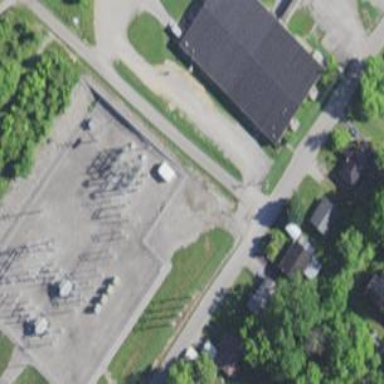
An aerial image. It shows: Distribution power substation secured by fence.